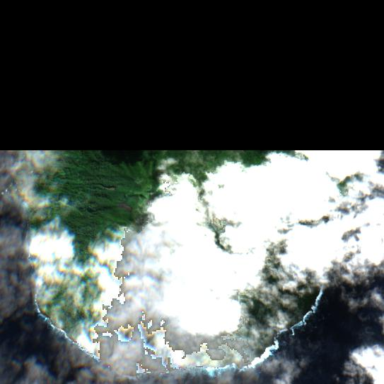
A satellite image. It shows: Island with natural coastline.